Question: I have a table with the following structure,

I need to restructure the table to show the 'CustomSpaceName' in the following order,
'''
Space3 Personal Case Quick case
Space1 Space2
'''
For each entry I will create a link button and pass the 'CustomSpaceId' in query string.
So which is the ASP.NET Data Control matches best with my requirement. I think using the loop and generate table structure is a BAD idea.
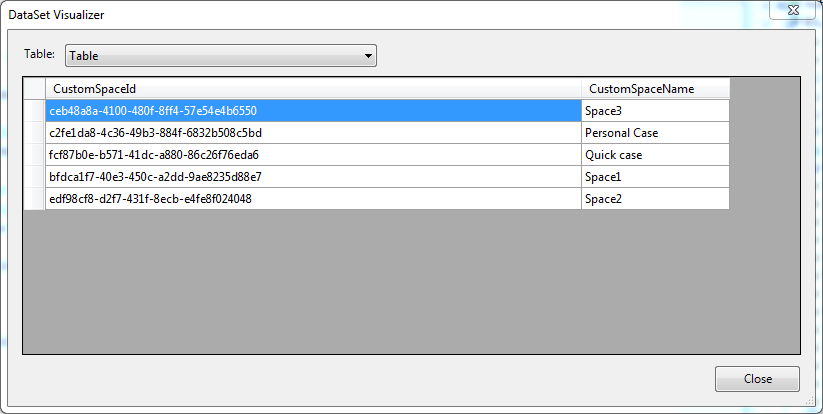
Answer: No Need of doing that with a old method when ASP.net gives you <URL> and other Data Bounding controls
Basically gridview will do the same operation that you told in a efficient way.
You can use the in-built methods.
1. Grid View
2. Repeater
3. ListView
4. DataList
Here I will recommend <URL>.
Use 'RepeatColumns="4"' property.
'''
<asp:DataList ID="DataList1" RepeatColumns="4" runat="server">
<HeaderTemplate>
<asp:Label runat="server" ID="lbl1" Text='Header'></asp:Label>
</HeaderTemplate>
<ItemTemplate>
<asp:Label runat="server" ID="lbl1" Text='<% Eval("CustomSpaceName ") %>'></asp:Label>
</ItemTemplate>
</asp:DataList>
'''